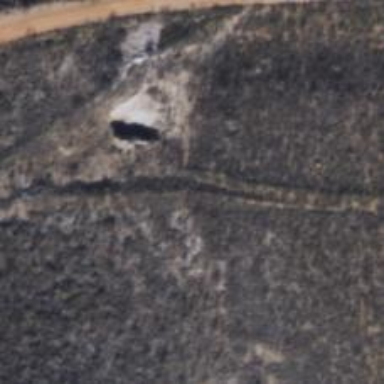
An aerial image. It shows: Abandoned railway.